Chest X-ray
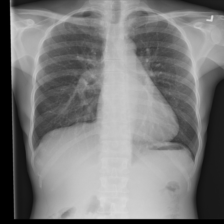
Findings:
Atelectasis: negative
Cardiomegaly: negative
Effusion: negative
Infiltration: negative
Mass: negative
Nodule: negative
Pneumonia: negative
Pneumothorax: negative
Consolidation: negative
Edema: negative
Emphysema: negative
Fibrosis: negative
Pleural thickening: negative
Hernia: negative